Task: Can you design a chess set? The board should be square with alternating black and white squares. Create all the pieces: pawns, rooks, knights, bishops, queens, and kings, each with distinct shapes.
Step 4628:
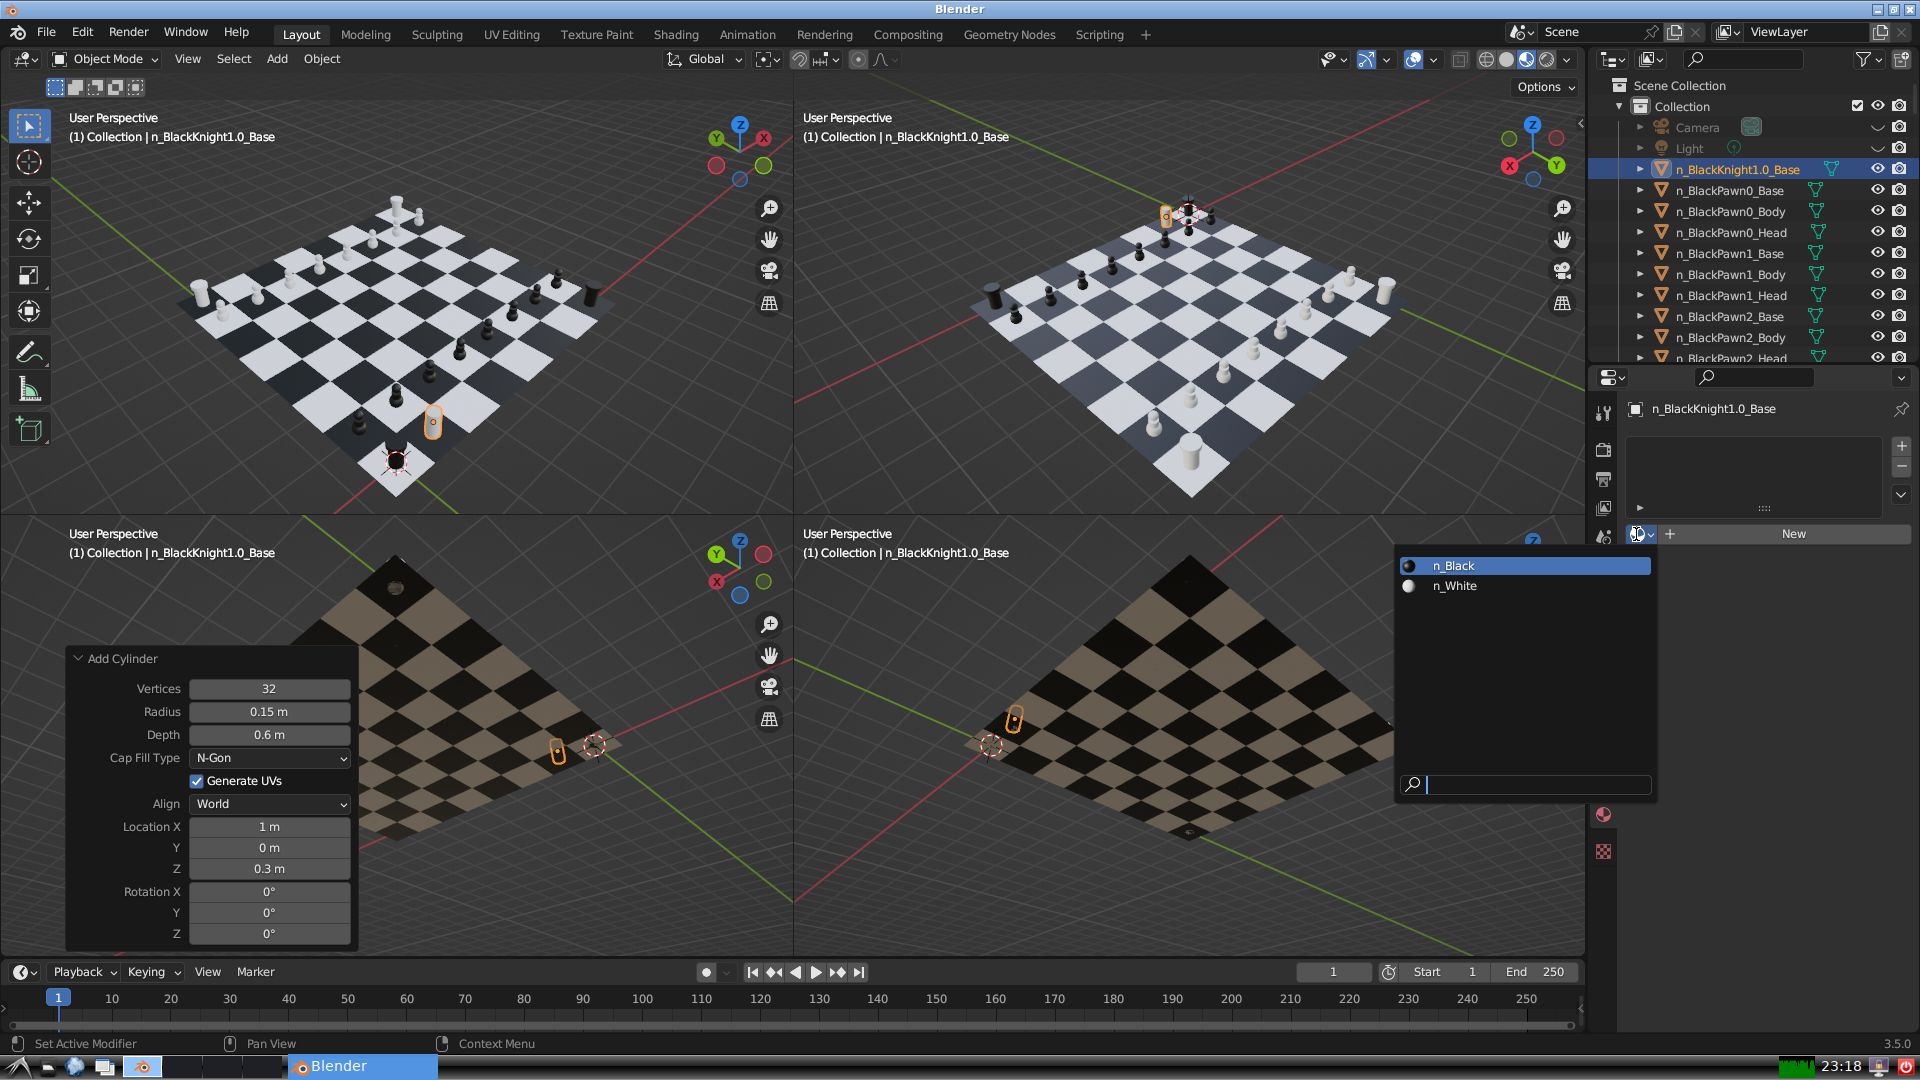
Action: input_text: n_Black